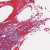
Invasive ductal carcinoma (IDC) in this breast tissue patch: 0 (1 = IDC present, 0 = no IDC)